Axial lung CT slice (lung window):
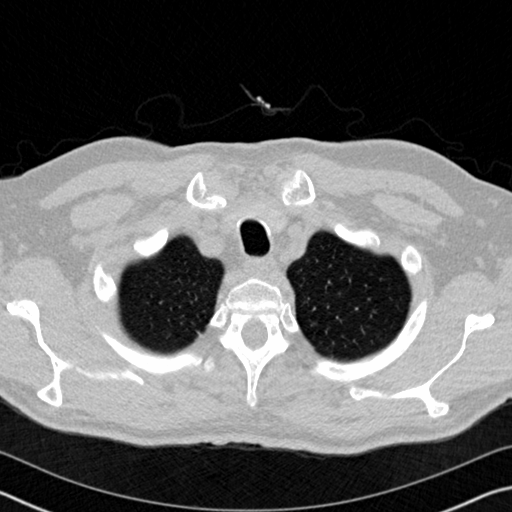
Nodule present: no